Field crop: maize
Growth stage: 2
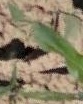
Species: maize